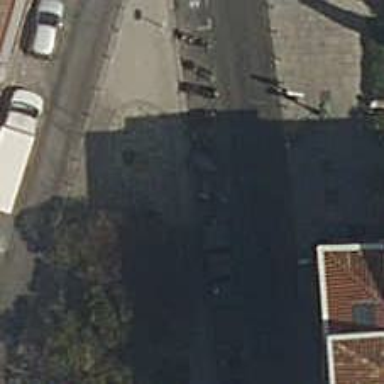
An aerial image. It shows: Motorcycle parking area.